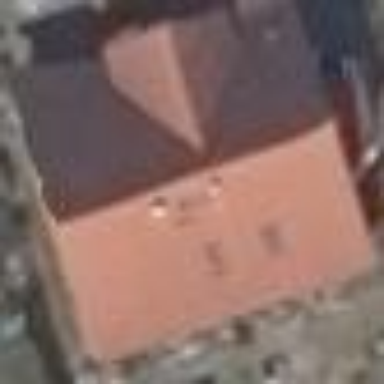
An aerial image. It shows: Residential building.